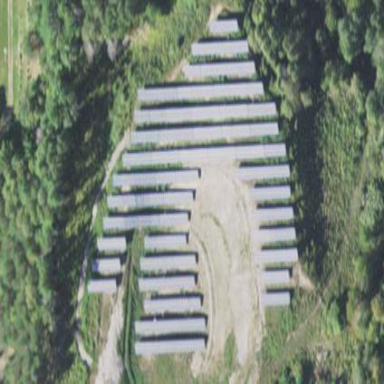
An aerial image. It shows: Solar power plant utilizing photovoltaic technology to generate electricity.